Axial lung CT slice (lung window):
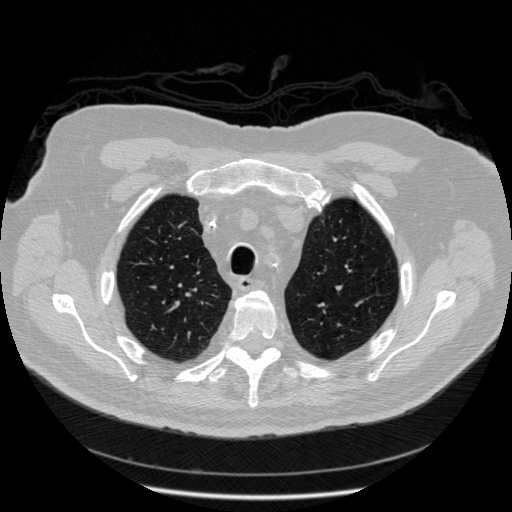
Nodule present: no